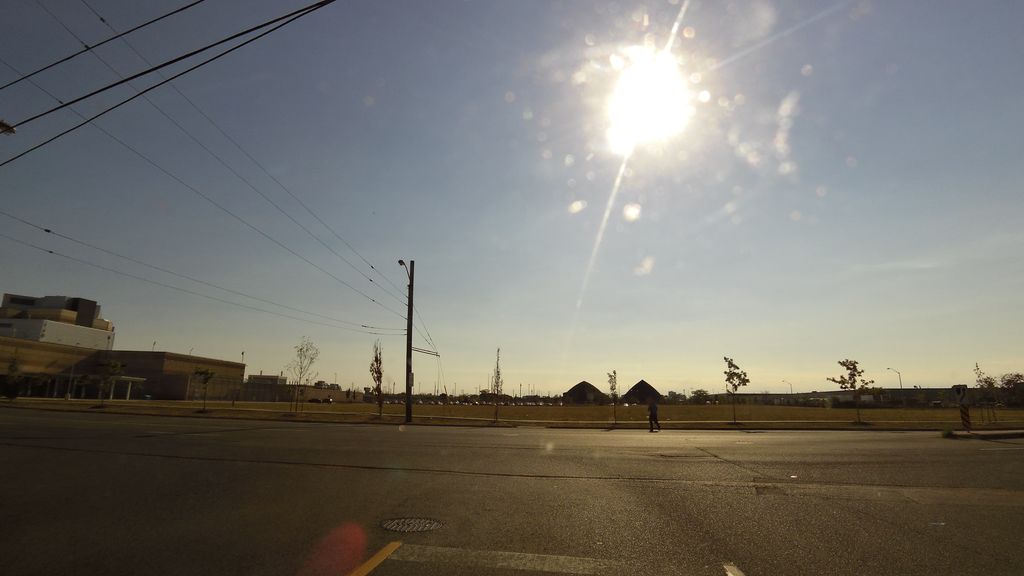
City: toronto